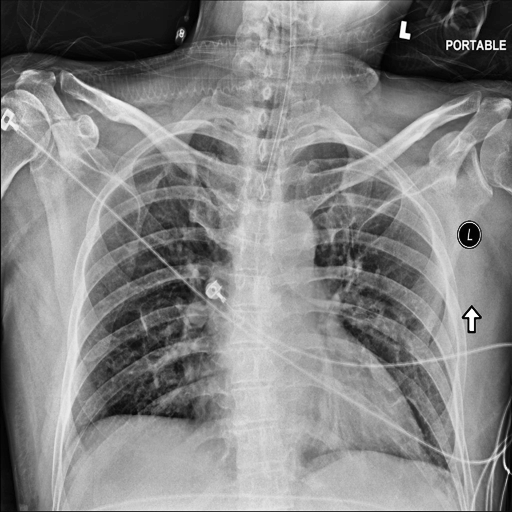
Finding: NORMAL